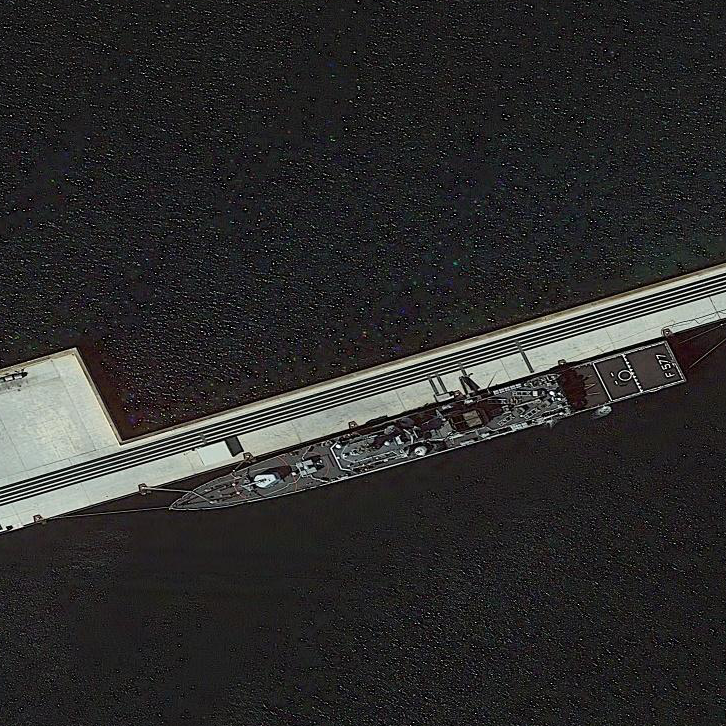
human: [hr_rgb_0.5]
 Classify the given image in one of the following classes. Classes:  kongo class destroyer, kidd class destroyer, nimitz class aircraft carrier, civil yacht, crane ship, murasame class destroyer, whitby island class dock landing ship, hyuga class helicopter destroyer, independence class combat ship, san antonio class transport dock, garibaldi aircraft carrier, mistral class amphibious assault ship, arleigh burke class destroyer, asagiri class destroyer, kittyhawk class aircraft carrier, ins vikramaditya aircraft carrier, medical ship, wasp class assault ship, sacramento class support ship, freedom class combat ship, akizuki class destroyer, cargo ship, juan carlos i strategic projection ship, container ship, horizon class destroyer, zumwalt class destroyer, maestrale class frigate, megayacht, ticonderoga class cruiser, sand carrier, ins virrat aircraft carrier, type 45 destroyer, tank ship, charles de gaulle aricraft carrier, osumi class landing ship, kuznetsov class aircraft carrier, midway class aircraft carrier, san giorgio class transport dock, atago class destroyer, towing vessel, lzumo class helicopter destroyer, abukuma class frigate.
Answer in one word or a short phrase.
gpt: Maestrale class frigate